Question: I only want to display the optionsMenu in a particular tab using the following code.
'''
public class MainActivity extends FragmentActivity implements ActionBar.TabListener {
/**
* The {@link android.support.v4.view.PagerAdapter} that will provide fragments for each of the
* three primary sections of the app. We use a {@link android.support.v4.app.FragmentPagerAdapter}
* derivative, which will keep every loaded fragment in memory. If this becomes too memory
* intensive, it may be best to switch to a {@link android.support.v4.app.FragmentStatePagerAdapter}.
*/
AppSectionsPagerAdapter mAppSectionsPagerAdapter;
/**
* The {@link ViewPager} that will display the three primary sections of the app, one at a
* time.
*/
ViewPager mViewPager;
private int currentPage = 0;
public void onCreate(Bundle savedInstanceState) {
// this.requestWindowFeature(Window.FEATURE_NO_TITLE);
super.onCreate(savedInstanceState);
setContentView(R.layout.activity_main);
// Create the adapter that will return a fragment for each of the three primary sections
// of the app.
mAppSectionsPagerAdapter = new AppSectionsPagerAdapter(getSupportFragmentManager());
// Set up the action bar.
final ActionBar actionBar = getActionBar();
// Specify that the Home/Up button should not be enabled, since there is no hierarchical
// parent.
actionBar.setHomeButtonEnabled(false);
actionBar.setDisplayShowHomeEnabled(false);
actionBar.setDisplayUseLogoEnabled(false);
actionBar.setDisplayShowTitleEnabled(false);
closeOptionsMenu();
// Specify that we will be displaying tabs in the action bar.
actionBar.setNavigationMode(ActionBar.NAVIGATION_MODE_TABS);
// Set up the ViewPager, attaching the adapter and setting up a listener for when the
// user swipes between sections.
mViewPager = (ViewPager) findViewById(R.id.pager);
mViewPager.setAdapter(mAppSectionsPagerAdapter);
mViewPager.setOnPageChangeListener(new ViewPager.SimpleOnPageChangeListener() {
@Override
public void onPageSelected(int position) {
// When swiping between different app sections, select the corresponding tab.
// We can also use ActionBar.Tab#select() to do this if we have a reference to the
// Tab.
actionBar.setSelectedNavigationItem(position);
currentPage = position;
if (position == 2) {
openOptionsMenu();
}
else
closeOptionsMenu();
}
});
// For each of the sections in the app, add a tab to the action bar.
for (int i = 0; i < mAppSectionsPagerAdapter.getCount(); i++) {
// Create a tab with text corresponding to the page title defined by the adapter.
// Also specify this Activity object, which implements the TabListener interface, as the
// listener for when this tab is selected.
actionBar.addTab(
actionBar.newTab()
.setText(mAppSectionsPagerAdapter.getPageTitle(i))
.setTabListener(this));
}
}
@Override
public void onTabUnselected(ActionBar.Tab tab, FragmentTransaction fragmentTransaction) {
}
@Override
public void onTabSelected(ActionBar.Tab tab, FragmentTransaction fragmentTransaction) {
// When the given tab is selected, switch to the corresponding page in the ViewPager.
mViewPager.setCurrentItem(tab.getPosition());
}
@Override
public void onTabReselected(ActionBar.Tab tab, FragmentTransaction fragmentTransaction) {
}
@Override
public boolean onCreateOptionsMenu(Menu menu) { //this method is used for adding menu items to the Activity
// Inflate the menu; this adds items to the action bar if it is present.
getMenuInflater().inflate(R.menu.main, menu);
return true;
}
/**
* A {@link FragmentPagerAdapter} that returns a fragment corresponding to one of the primary
* sections of the app.
*/
public static class AppSectionsPagerAdapter extends FragmentPagerAdapter {
public AppSectionsPagerAdapter(FragmentManager fm) {
super(fm);
}
@Override
public Fragment getItem(int i) {
switch (i) {
default:
// The other sections of the app are dummy placeholders.
Fragment fragment = new DummySectionFragment();
Bundle args = new Bundle();
args.putInt(DummySectionFragment.ARG_SECTION_NUMBER, i + 1);
fragment.setArguments(args);
return fragment;
}
}
@Override
public int getCount() {
return 3;
}
@Override
public CharSequence getPageTitle(int position) {
return "Section " + (position + 1);
}
}
/**
* A fragment that launches other parts of the demo application.
*/
public static class LaunchpadSectionFragment extends Fragment {
@Override
public View onCreateView(LayoutInflater inflater, ViewGroup container,
Bundle savedInstanceState) {
View rootView = inflater.inflate(R.layout.fragment_section_launchpad, container, false);
// Demonstration of a collection-browsing activity.
rootView.findViewById(R.id.demo_collection_button)
.setOnClickListener(new View.OnClickListener() {
@Override
public void onClick(View view) {
Intent intent = new Intent(getActivity(), CollectionDemoActivity.class);
startActivity(intent);
}
});
// Demonstration of navigating to external activities.
rootView.findViewById(R.id.demo_external_activity)
.setOnClickListener(new View.OnClickListener() {
@Override
public void onClick(View view) {
// Create an intent that asks the user to pick a photo, but using
// FLAG_ACTIVITY_CLEAR_WHEN_TASK_RESET, ensures that relaunching
// the application from the device home screen does not return
// to the external activity.
Intent externalActivityIntent = new Intent(Intent.ACTION_PICK);
externalActivityIntent.setType("image/*");
externalActivityIntent.addFlags(
Intent.FLAG_ACTIVITY_CLEAR_WHEN_TASK_RESET);
startActivity(externalActivityIntent);
}
});
return rootView;
}
}
/**
* A dummy fragment representing a section of the app, but that simply displays dummy text.
*/
public static class DummySectionFragment extends Fragment {
public static final String ARG_SECTION_NUMBER = "section_number";
@Override
public View onCreateView(LayoutInflater inflater, ViewGroup container,
Bundle savedInstanceState) {
View rootView = inflater.inflate(R.layout.fragment_section_dummy, container, false);
Bundle args = getArguments();
((TextView) rootView.findViewById(android.R.id.text1)).setText(
getString(R.string.dummy_section_text, args.getInt(ARG_SECTION_NUMBER)));
return rootView;
}
}
}
'''
But it doesn't work. The optionsMenu are still there no matter which fragment is activated.
(The currentPage in the code is always changed when switching tabs.)

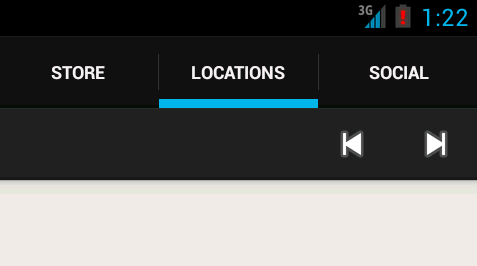
Answer: The way you want to have an options menu in a particular tab fragment is not creating the options menu in the activity then hide/show it.
Instead of calling onCreateOptionsMenu() inside the Activity, call onCreateOptionsMenu() inside a fragment:
'''
@Override
public void onCreateOptionsMenu(Menu menu, MenuInflater inflater) {
inflater.inflate(R.menu.main, menu);
}
'''
and don't forget to add this
'''
@Override
public void onCreate(Bundle savedInstanceState) {
super .onCreate(savedInstanceState);
setHasOptionsMenu(true);
}
'''
to the fragment.